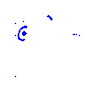
Particle: kaon